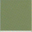
Piece: xx